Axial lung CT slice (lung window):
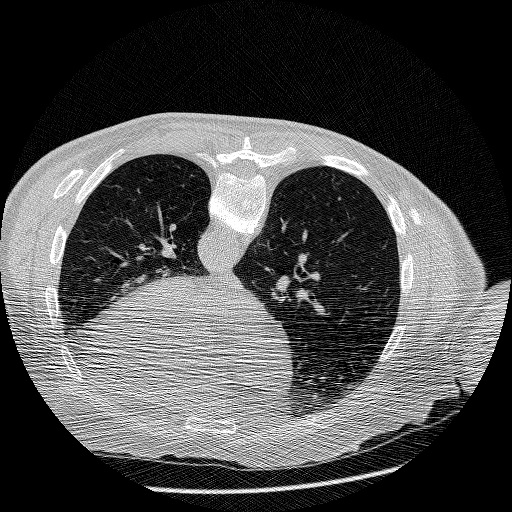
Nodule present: no